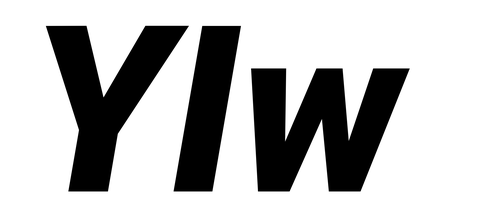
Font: Roboto-Italic_Black_Italic